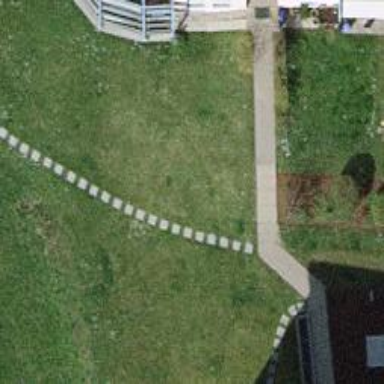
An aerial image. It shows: Footway with grass paver surface.